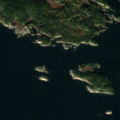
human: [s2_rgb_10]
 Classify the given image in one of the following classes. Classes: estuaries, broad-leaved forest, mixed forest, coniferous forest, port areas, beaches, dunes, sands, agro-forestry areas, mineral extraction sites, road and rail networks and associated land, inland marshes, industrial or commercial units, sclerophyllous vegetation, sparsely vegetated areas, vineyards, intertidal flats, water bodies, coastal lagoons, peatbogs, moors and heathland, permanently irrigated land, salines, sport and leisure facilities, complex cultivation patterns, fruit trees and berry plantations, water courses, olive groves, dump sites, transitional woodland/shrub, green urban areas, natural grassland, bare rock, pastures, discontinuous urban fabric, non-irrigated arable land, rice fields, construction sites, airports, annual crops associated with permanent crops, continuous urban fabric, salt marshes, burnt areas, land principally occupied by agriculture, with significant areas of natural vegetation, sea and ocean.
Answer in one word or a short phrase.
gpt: coniferous forest, mixed forest, sea and ocean